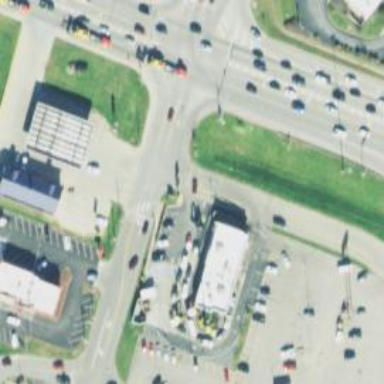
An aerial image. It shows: Unmarked road crossing.